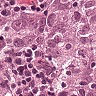
Metastatic tissue present: yes